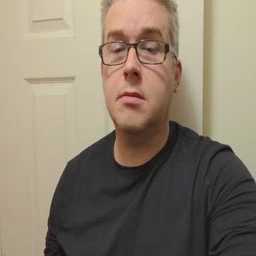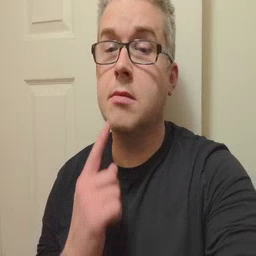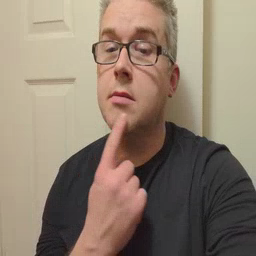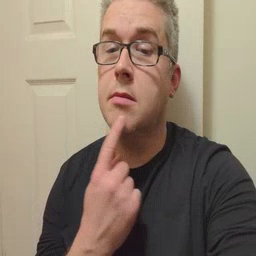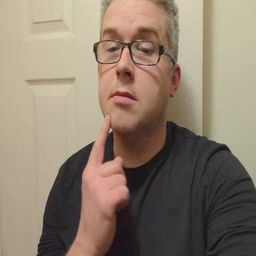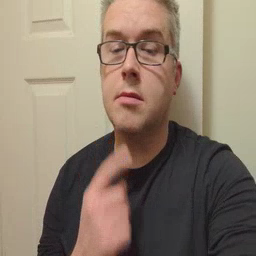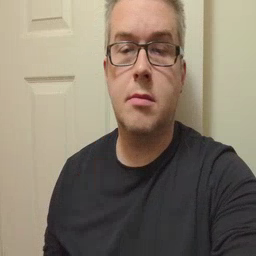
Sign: chin